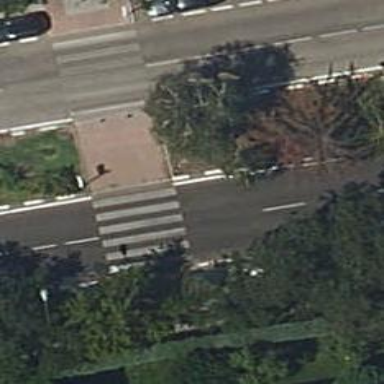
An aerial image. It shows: Crossing road.